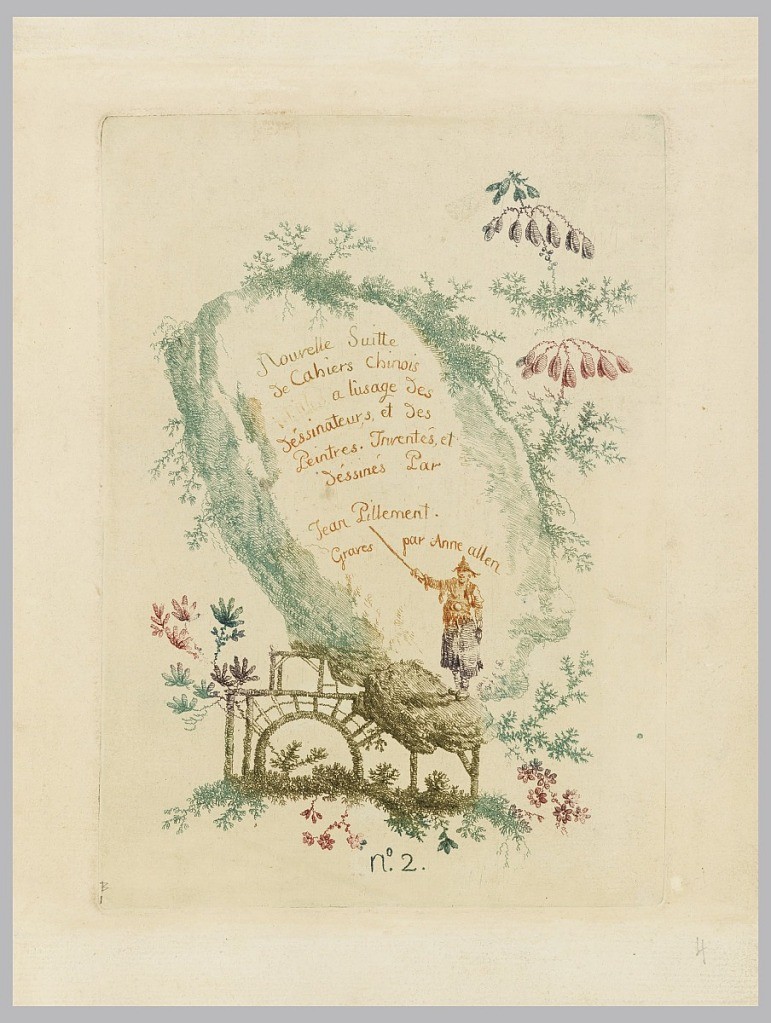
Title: Nouvelle suite de cahiers chinois a l'usage des Dessinateurs et des peintres, no.2
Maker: Jean-Baptiste Pillement, French, 1728–1808
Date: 1790–1799
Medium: Etching with colored inks à la poupé on off-white laid paper
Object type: Print
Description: Lower center, figure in exotic landscape with open air structure.